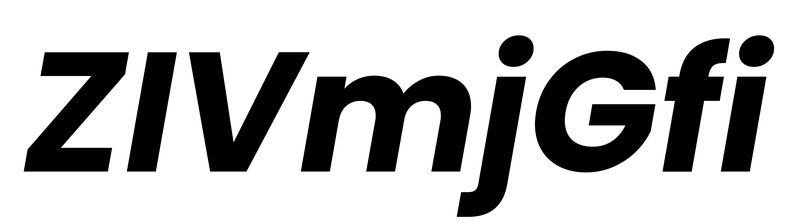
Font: Poppins-BoldItalic